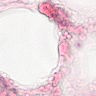
Metastatic tissue present: no